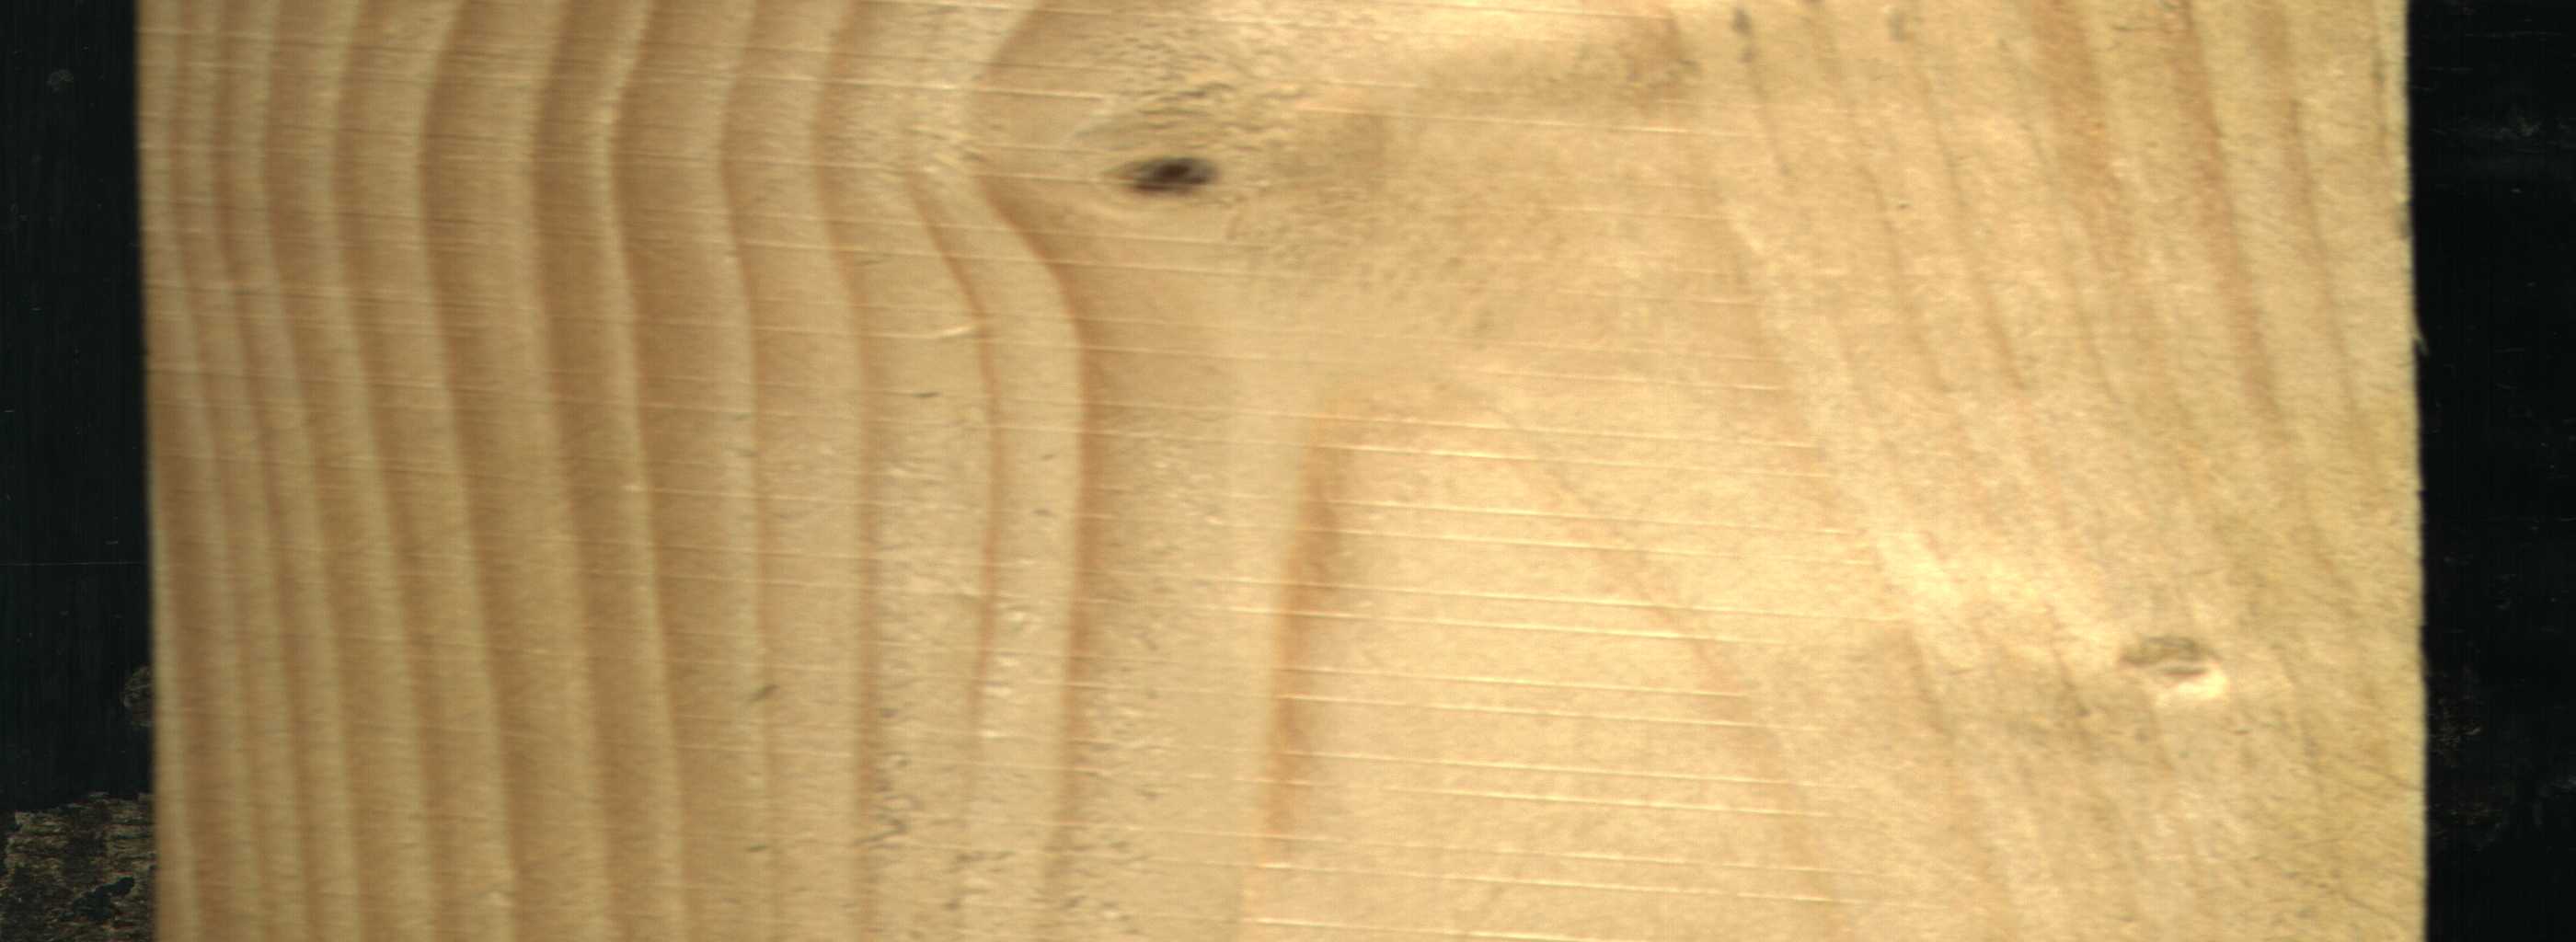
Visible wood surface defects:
Live_Knot